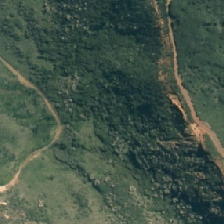
Land cover: low_producing_grassland